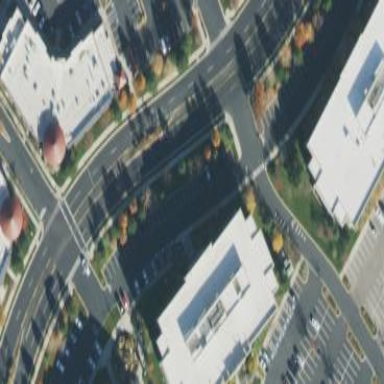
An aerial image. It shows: Office building.